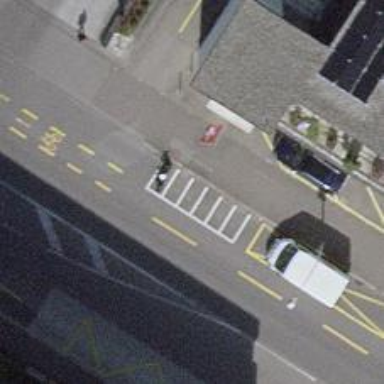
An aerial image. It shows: Motorcycle parking facility.